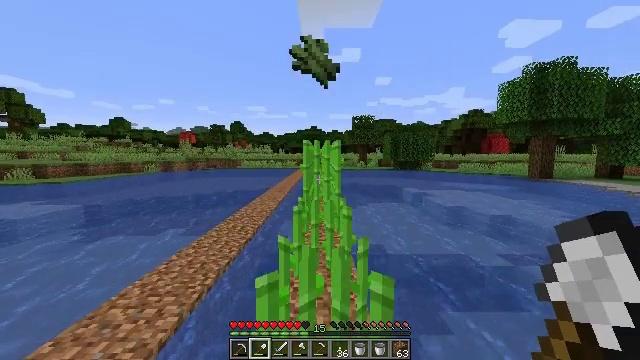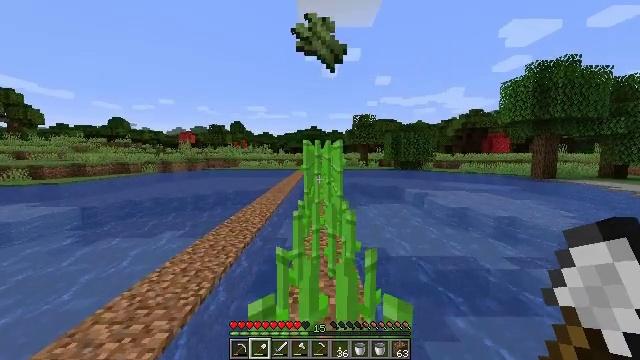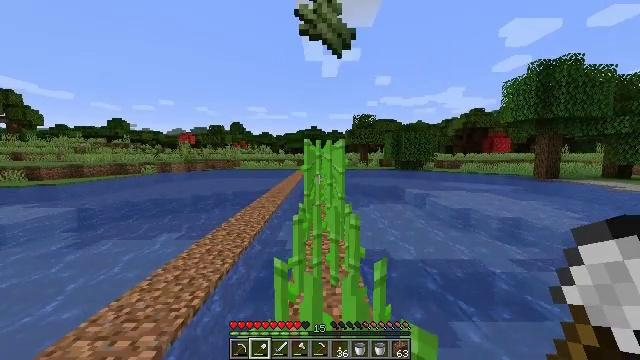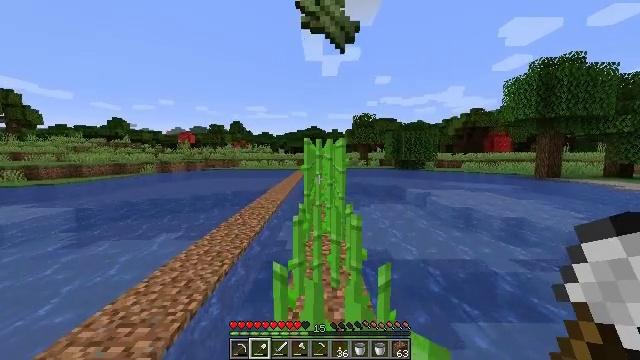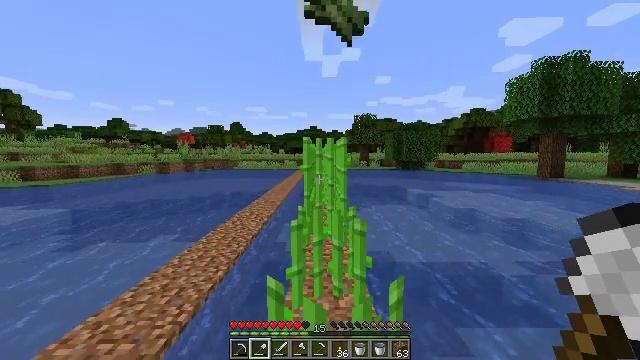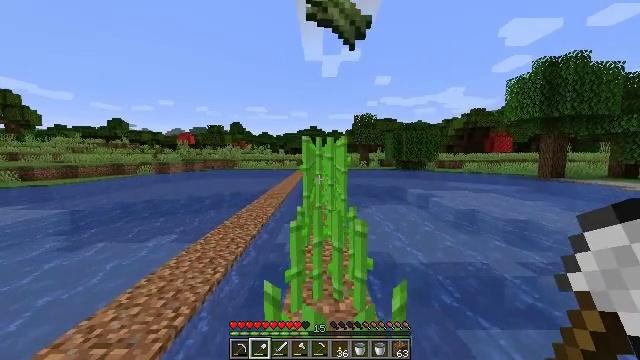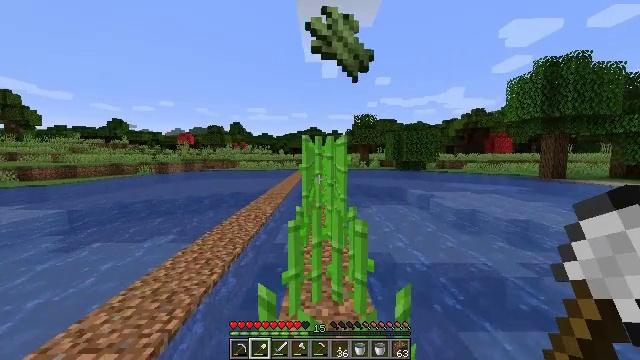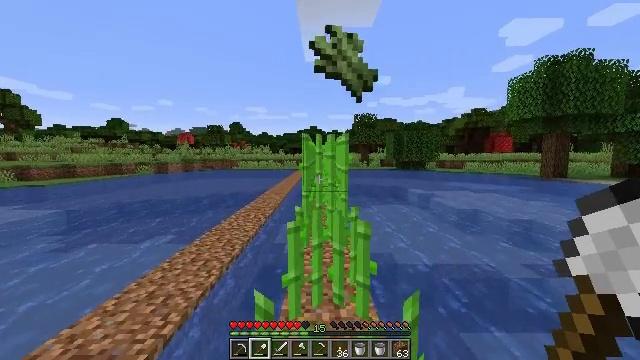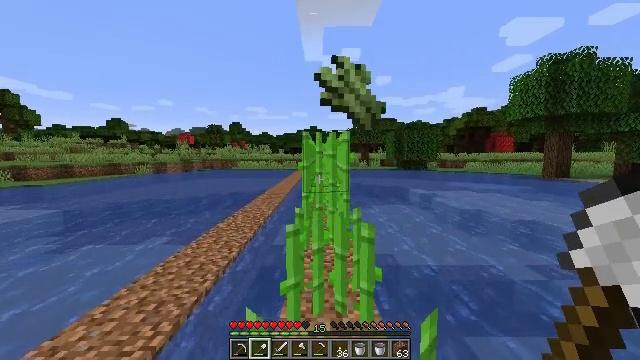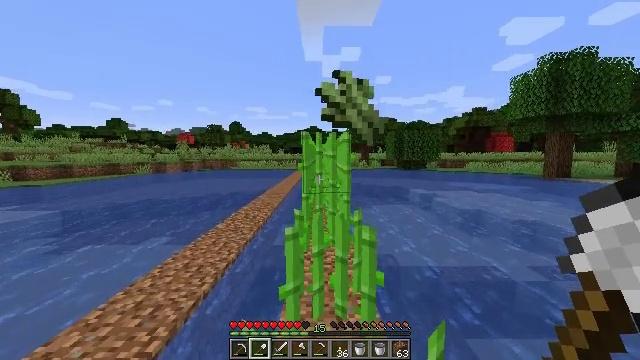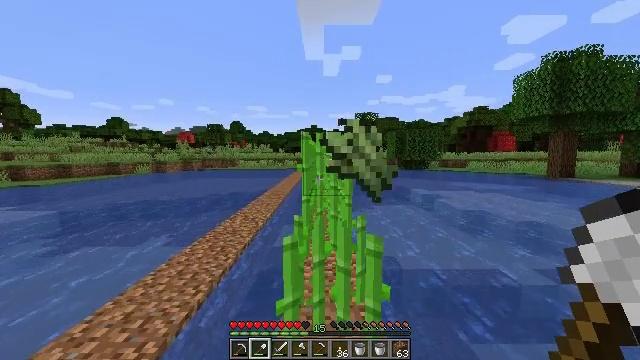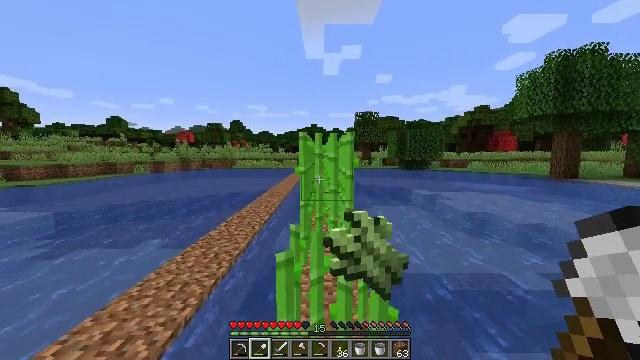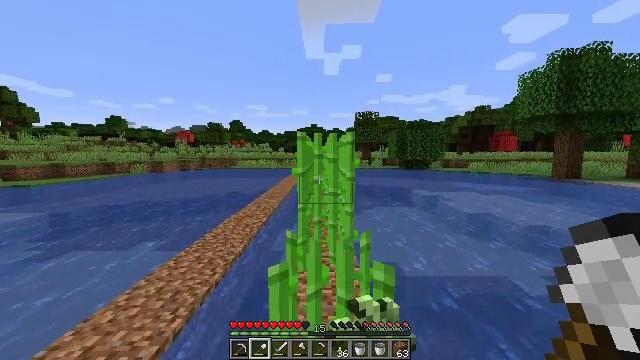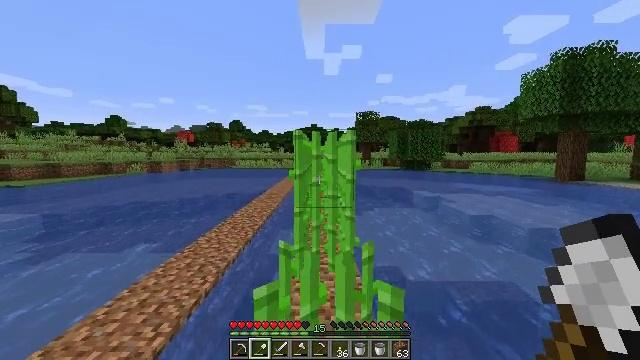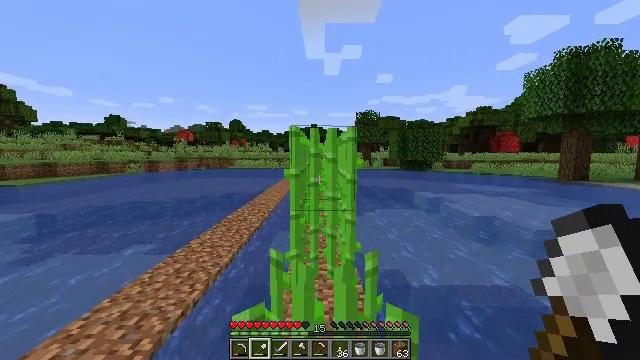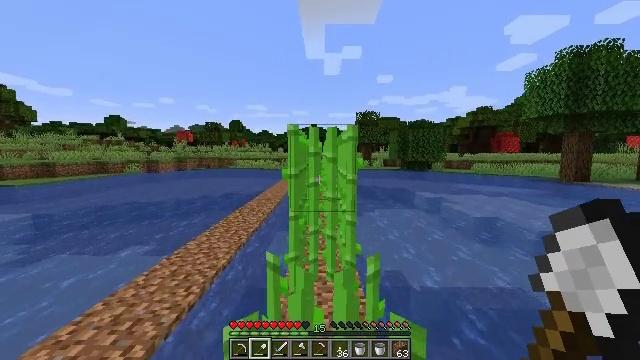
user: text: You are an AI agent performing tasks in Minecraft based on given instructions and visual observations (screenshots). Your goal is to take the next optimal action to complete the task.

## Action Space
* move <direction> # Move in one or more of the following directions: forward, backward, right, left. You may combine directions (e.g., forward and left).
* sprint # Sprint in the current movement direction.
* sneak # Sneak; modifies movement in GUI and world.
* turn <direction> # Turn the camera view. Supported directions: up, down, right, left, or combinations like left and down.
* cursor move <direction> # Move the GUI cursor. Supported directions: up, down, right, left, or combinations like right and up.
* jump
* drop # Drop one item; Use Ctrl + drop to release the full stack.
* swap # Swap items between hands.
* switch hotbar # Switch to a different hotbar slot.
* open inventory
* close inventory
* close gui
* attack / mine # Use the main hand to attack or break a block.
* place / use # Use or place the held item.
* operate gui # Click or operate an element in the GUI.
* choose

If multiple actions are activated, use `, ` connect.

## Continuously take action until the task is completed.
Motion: motion action
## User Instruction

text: Break the sugar cane.
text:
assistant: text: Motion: move forward
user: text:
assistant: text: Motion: move forward
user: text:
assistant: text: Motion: move forward
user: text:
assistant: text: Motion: no_op
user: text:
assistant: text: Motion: no_op
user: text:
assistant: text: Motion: no_op
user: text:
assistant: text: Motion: move forward
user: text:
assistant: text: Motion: move forward
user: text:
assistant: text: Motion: move forward
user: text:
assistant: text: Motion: move forward
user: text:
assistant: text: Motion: move forward
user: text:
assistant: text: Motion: move forward
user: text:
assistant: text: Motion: move forward
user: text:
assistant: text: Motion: move forward
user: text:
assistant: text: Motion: move forward
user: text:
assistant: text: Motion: move forward
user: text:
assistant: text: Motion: move forward
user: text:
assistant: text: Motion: move forward
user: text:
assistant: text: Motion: move forward
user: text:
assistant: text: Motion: move forward
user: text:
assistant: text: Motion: move forward
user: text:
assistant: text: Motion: move forward
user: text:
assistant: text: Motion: move forward
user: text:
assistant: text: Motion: move forward
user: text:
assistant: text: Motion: move forward, attack / mine
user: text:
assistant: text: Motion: move forward, attack / mine
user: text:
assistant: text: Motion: move forward, attack / mine
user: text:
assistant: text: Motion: move forward
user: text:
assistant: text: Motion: move forward
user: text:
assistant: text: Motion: move forward